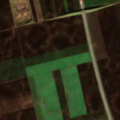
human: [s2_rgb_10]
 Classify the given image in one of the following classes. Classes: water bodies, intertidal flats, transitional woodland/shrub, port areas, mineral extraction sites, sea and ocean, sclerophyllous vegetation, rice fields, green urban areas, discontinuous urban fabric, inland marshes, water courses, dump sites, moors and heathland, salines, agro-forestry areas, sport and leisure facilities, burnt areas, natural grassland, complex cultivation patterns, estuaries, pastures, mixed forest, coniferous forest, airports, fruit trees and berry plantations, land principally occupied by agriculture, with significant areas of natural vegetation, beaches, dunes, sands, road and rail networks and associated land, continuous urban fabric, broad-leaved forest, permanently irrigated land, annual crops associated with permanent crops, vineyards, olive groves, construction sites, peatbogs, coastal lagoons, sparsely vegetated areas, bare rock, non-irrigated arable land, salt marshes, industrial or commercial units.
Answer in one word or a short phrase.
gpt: non-irrigated arable land